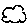
Label: cloud